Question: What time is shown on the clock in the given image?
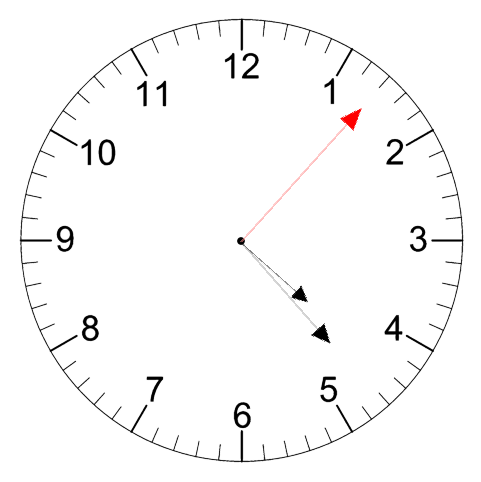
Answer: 04:23:07